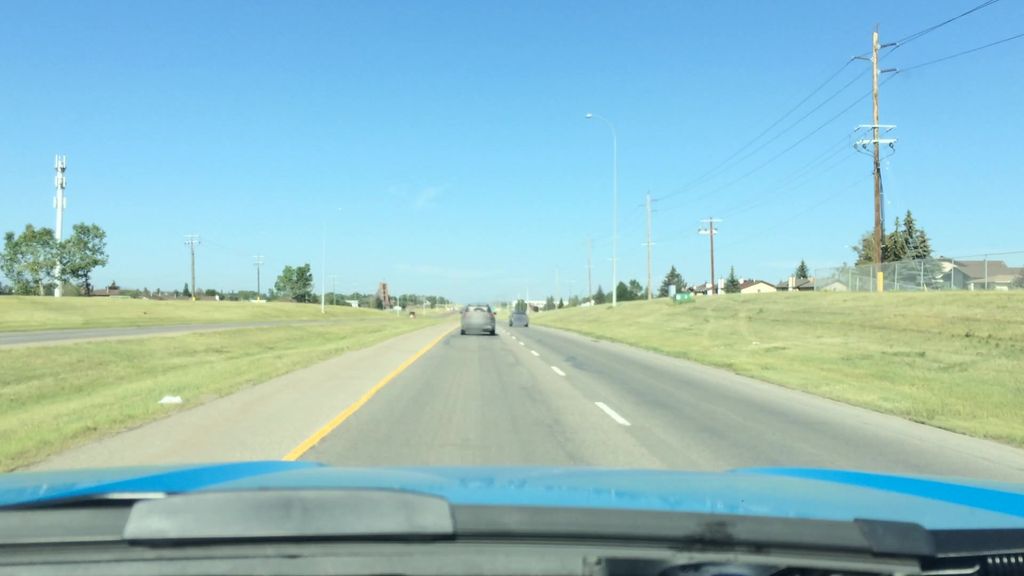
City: calgary